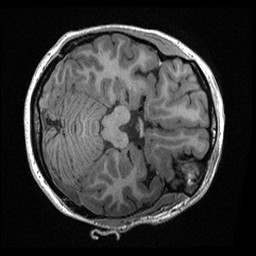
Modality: T1w
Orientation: axial
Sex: female
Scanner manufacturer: ge
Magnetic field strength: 3 T
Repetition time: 0.0064 s
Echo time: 0.00281 s